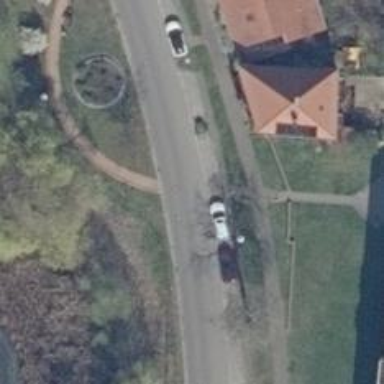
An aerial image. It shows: Unmarked road crossing.